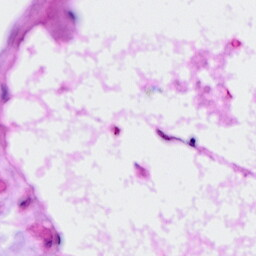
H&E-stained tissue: Ovarian